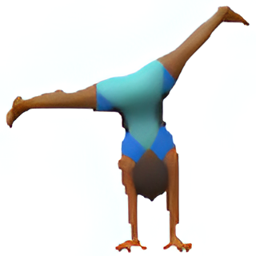
Name: person doing cartwheel
Emoji: 🤸🏾
Group: People & Body
Sub-group: person-sport